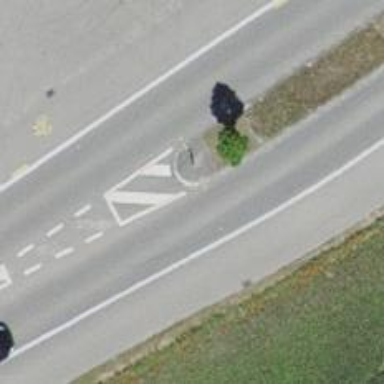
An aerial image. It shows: Asphalt road with primary highway and cycle track.